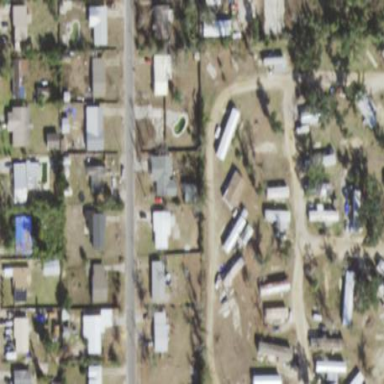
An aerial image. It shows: Residential area composed of single-family homes.